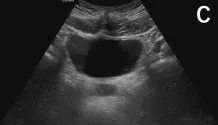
(C) Ultrasound showed no obvious abnormalities in the bladder.
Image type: radiology (ultrasound)